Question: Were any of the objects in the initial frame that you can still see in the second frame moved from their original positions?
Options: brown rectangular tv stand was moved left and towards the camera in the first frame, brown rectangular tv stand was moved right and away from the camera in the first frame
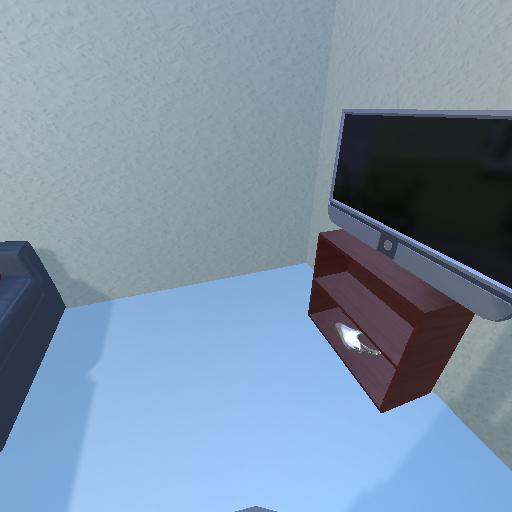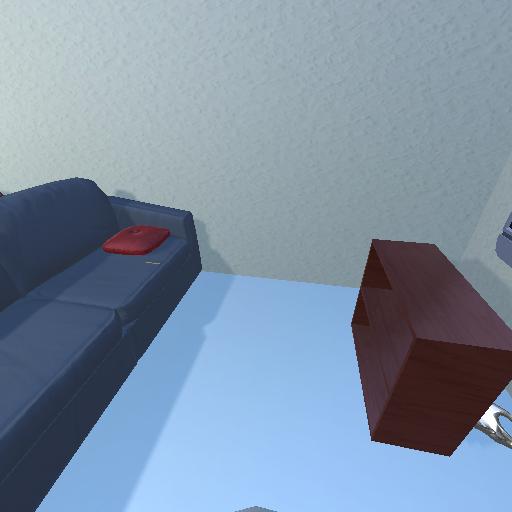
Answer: brown rectangular tv stand was moved left and towards the camera in the first frame